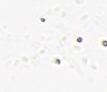
Label: Phaeocystis